Interaction volume radius: 10 \u00c5
Interaction volume height: 20 \u00c5
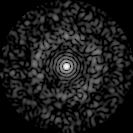
Disorder parameter: 0.8371